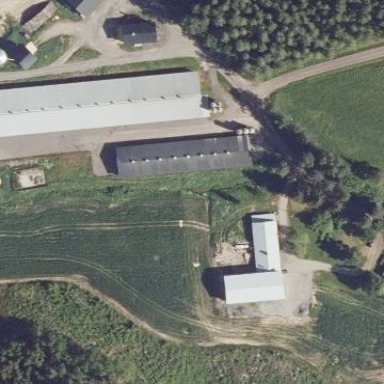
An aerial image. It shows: Farm with farmyard.